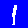
Digit: 1